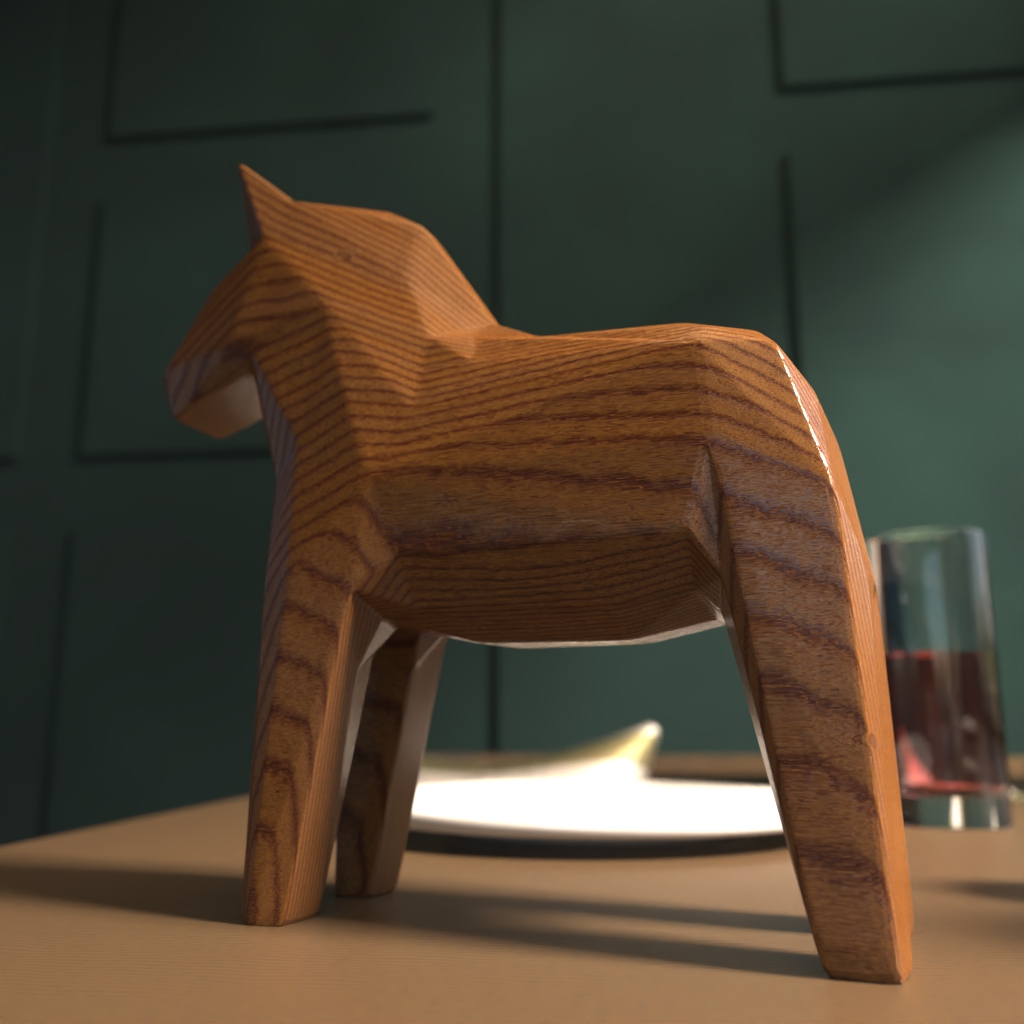
A high quality rendering of a dalahest_oak dalecarlian horse figurine made of varnished dark oak standing on a wooden table in an a sports hall with natural soft daylight from windows,medium shot fromlow-angleleft rear side , 35 mm, f 8